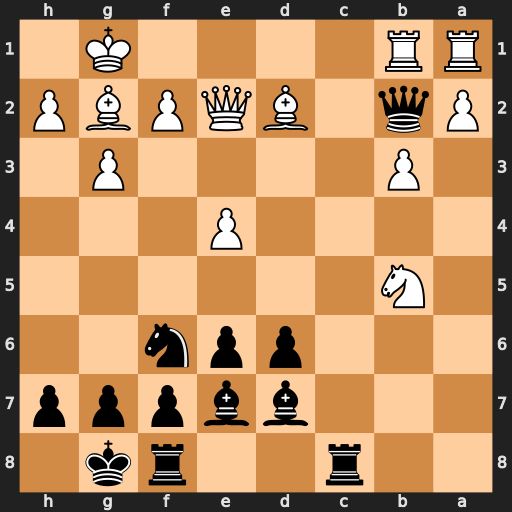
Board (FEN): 2r2rk1/3bbppp/3ppn2/1N6/4P3/1P4P1/Pq1BQPBP/RR4K1
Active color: b
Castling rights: -
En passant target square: -
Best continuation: Bxb5 Rxb2 Bxe2